Question: I'm sure there are a lot of you knowing the following element created as "smart art" with Microsoft Word:

Is there any framework for web realization of this graphic (pure HTML, CSS, JavaScript)? Or can you imagine how this could be realized as a "clean" web element?
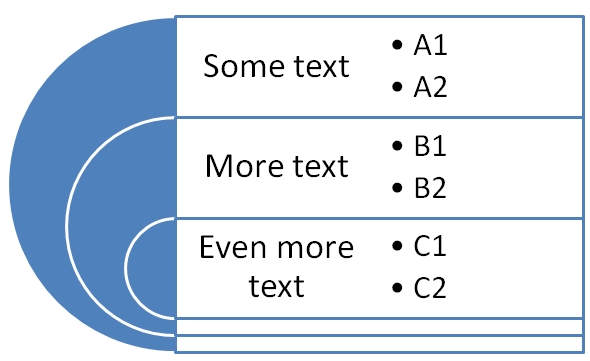
Answer: Here's an idea on how to do it with pure html. You can wrap this concept into a snazzy javascript function to speed things up. The idea is simple border-radius circles:
NOTE: only tested on chrome
<URL>
'''
.circle1 {
position: absolute;
width: 340px;
height: 340px;
border-radius: 170px;
border: 1px solid #4e82bc;
background-color: #4e82bc;
}
.circle2 {
position: absolute;
top: 110px;
left: 60px;
width: 220px;
height: 220px;
border-radius: 110px;
border: 2px solid #FFFFFF;
background-color: #4e82bc;
}
.circle3 {
position: absolute;
top: 212px;
left: 120px;
width: 100px;
height: 100px;
border-radius: 50px;
border: 2px solid #FFFFFF;
background-color: #4e82bc;
}
.textArea1 {
position: absolute;
width: 500px;
height: 100px;
top: 8px;
left: 170px;
background-color: #FFFFFF;
border: 2px solid #4e82bc;
}
.textArea2 {
position: absolute;
width: 500px;
height: 100px;
top: 110px;
left: 170px;
background-color: #FFFFFF;
border: 2px solid #4e82bc;
}
.textArea3 {
position: absolute;
width: 500px;
height: 100px;
top: 212px;
left: 170px;
background-color: #FFFFFF;
border: 2px solid #4e82bc;
}
.textArea4 {
position: absolute;
width: 500px;
height: 16px;
top: 314px;
left: 170px;
background-color: #FFFFFF;
border: 2px solid #4e82bc;
}
.textArea5 {
position: absolute;
width: 500px;
height: 14px;
top: 332px;
left: 170px;
background-color: #FFFFFF;
border: 2px solid #4e82bc;
}
'''